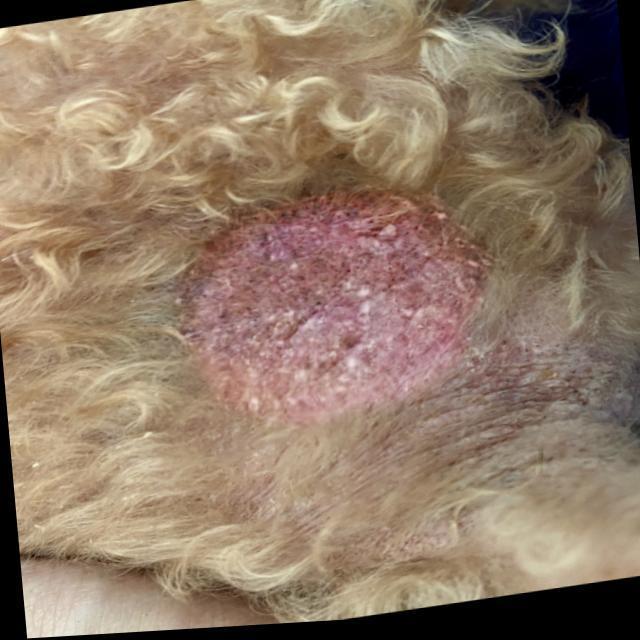
Canine ringworm (Dermatophytosis) — fungal infection caused by Microsporum or Trichophyton. Presents with circular alopecia, scaling, crusting, and broken hairs.